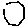
Label: hexagon